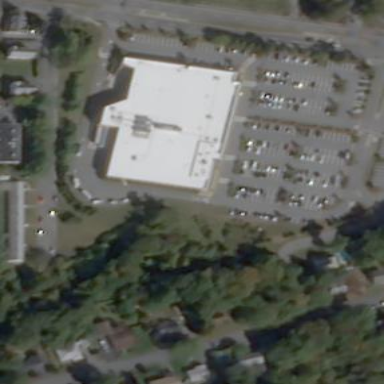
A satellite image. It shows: Supermarket building.